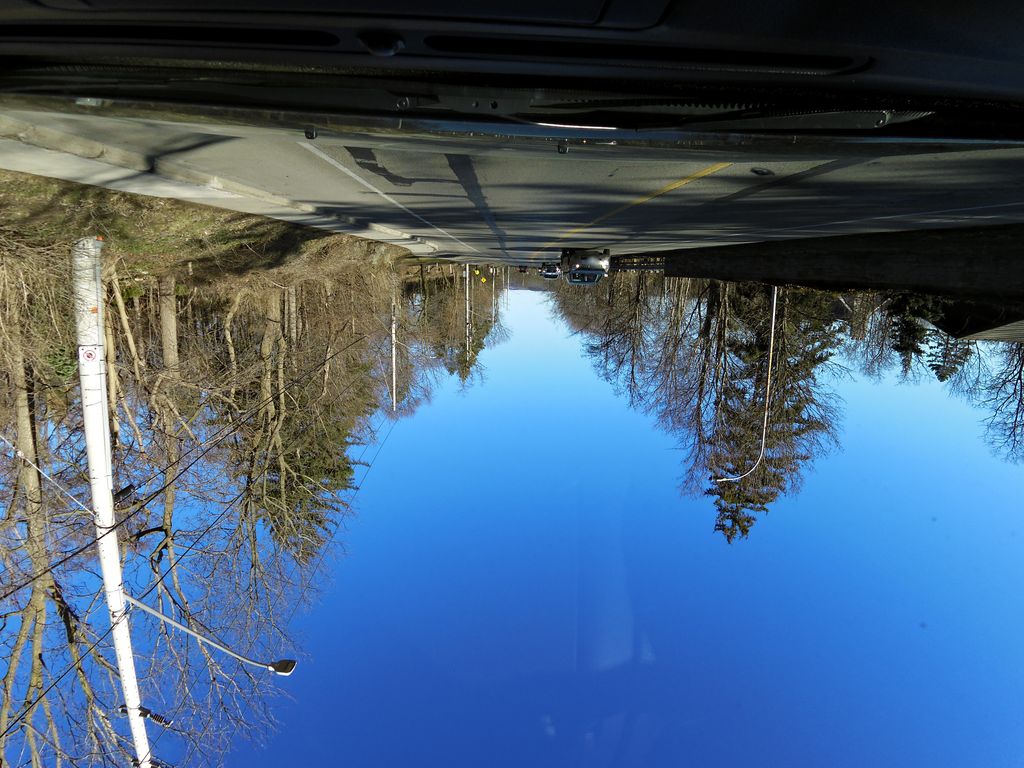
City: hamilton